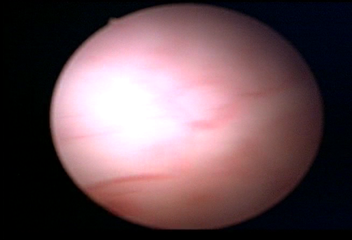
Modality: WLC
Class: Normal mucosa
Bladder cancer association: No